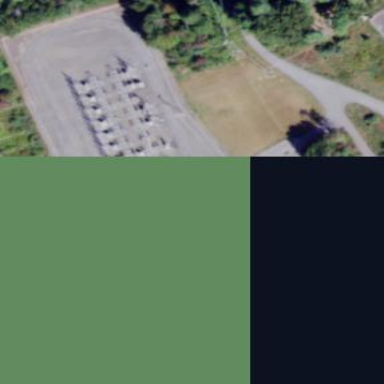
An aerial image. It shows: Substation surrounded by fence.